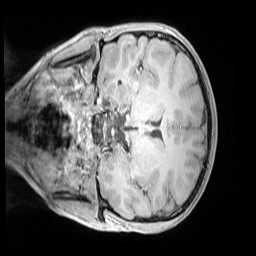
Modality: MP2RAGE
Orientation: coronal
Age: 9
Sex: female
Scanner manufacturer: siemens
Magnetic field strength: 3 T
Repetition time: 4 s
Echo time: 0.00303 s